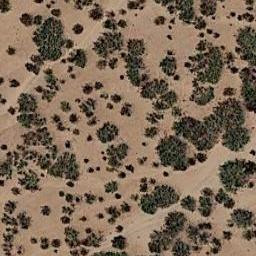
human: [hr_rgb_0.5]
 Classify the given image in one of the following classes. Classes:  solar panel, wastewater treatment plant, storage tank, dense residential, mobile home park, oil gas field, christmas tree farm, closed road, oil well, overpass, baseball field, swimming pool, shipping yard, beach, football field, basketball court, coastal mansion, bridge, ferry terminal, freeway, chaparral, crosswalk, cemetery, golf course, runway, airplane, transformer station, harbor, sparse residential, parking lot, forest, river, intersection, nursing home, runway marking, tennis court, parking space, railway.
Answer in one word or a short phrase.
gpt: chaparral